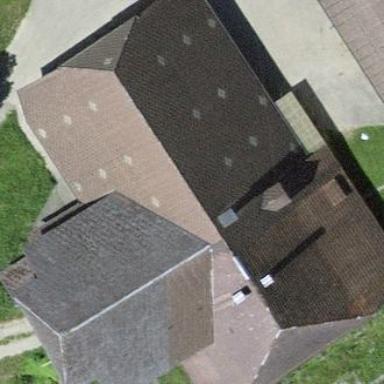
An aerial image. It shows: Farm building.